Question: I have to make a model of this arithmetical expression using a binary tree. Expression is

Here's the model of my tree in Java
'''
enum NodeType { NUMBER, OPERATOR } // Possible kinds of node.
class ExpNode { // A node in an expression tree.
NodeType kind; // Which type of node is this?
double number; // The value in a node of type NUMBER.
char op; // The operator in a node of type OPERATOR.
ExpNode left; // Pointers to subtrees,
ExpNode right; // in a node of type OPERATOR.
ExpNode( double val ) {
// Constructor for making a node of type NUMBER.
kind = NodeType.NUMBER;
number = val;
}
ExpNode( char op, ExpNode left, ExpNode right ) {
// Constructor for making a node of type OPERATOR.
kind = NodeType.OPERATOR;
this.op = op;
this.left = left;
this.right = right;
}
}
'''
I don't know how to implement an insert method for adding a nodes. After that I will have to print the tree in console and change nodes for making this expression
Help me please, I'm not strong in Java
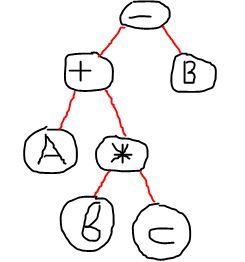
Answer: First you need to keep track of the 'root'.
'''
ExpNode root = new ExpNode(op, null, null);
'''
To insert you need to find a node that has either 'left' or 'right' pointing to 'null'. Then create a new node and arrange the pointers.
Example to get you started:
'''
ExpNode current = root;
while(current != null)
{
if(current.left == null)
{
ExpNode temp = new ExpNode(op, null, null);
current.left = temp;
break;
}
else if(current.right == null)
{
ExpNode temp = new ExpNode(op, null, null);
current.right = temp;
break;
}
else
current = current.left;
}
'''
This code will you get started. Play with it, until you understand it, then you can tweak it to solve your homework. You should notice something peculiar happing on the left side of the tree.